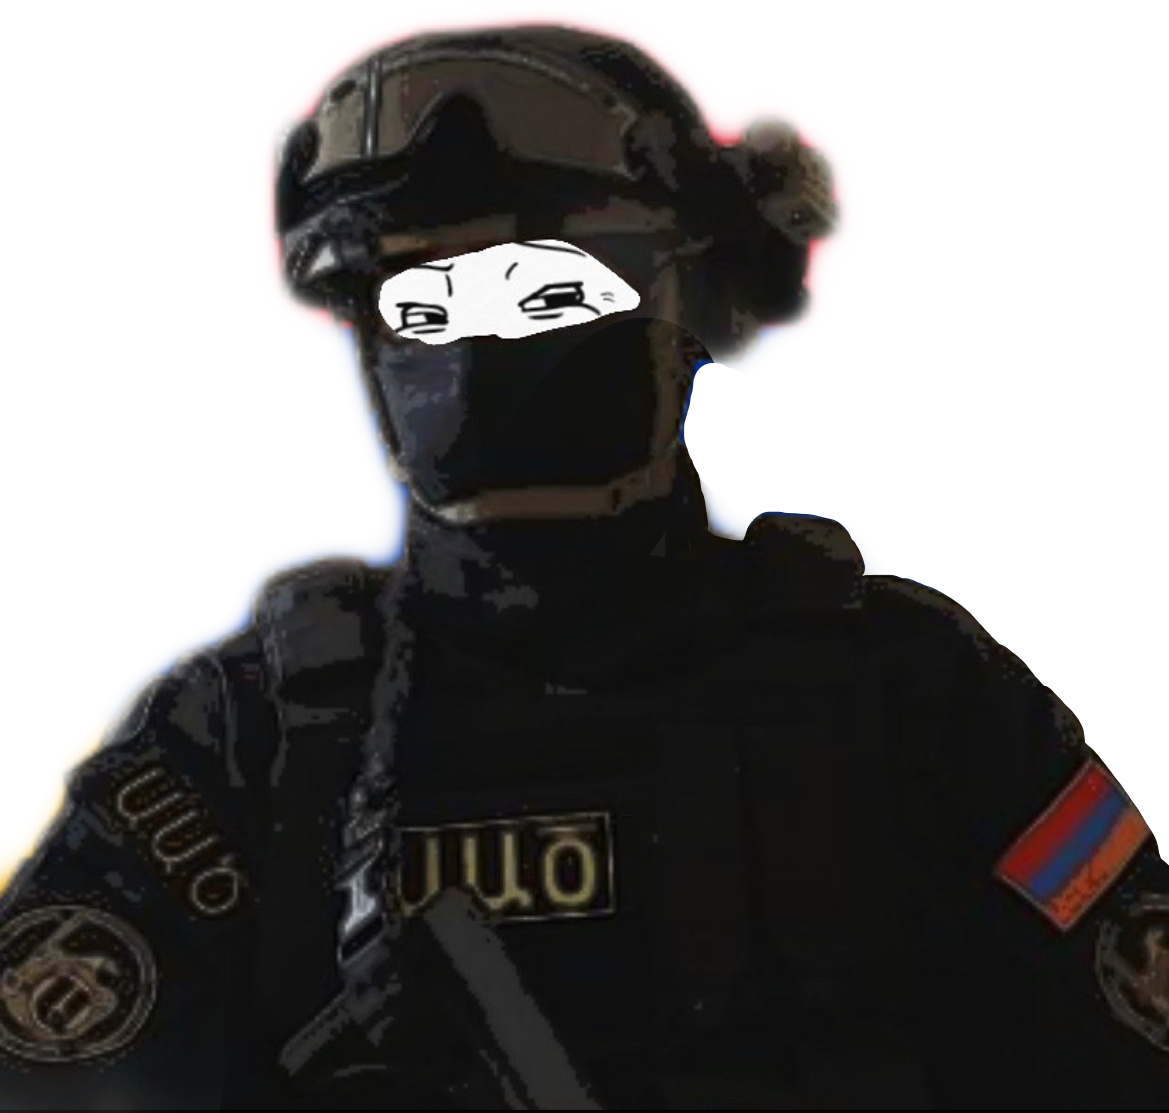
Label: 5_Smugjak